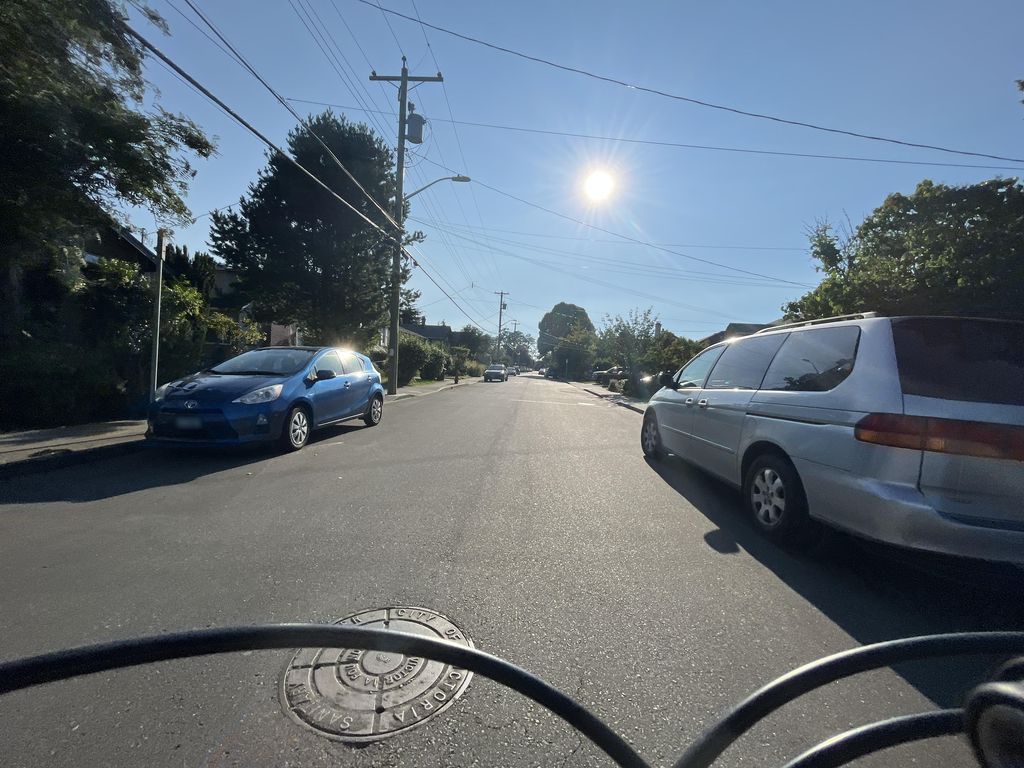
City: victoria